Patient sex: F
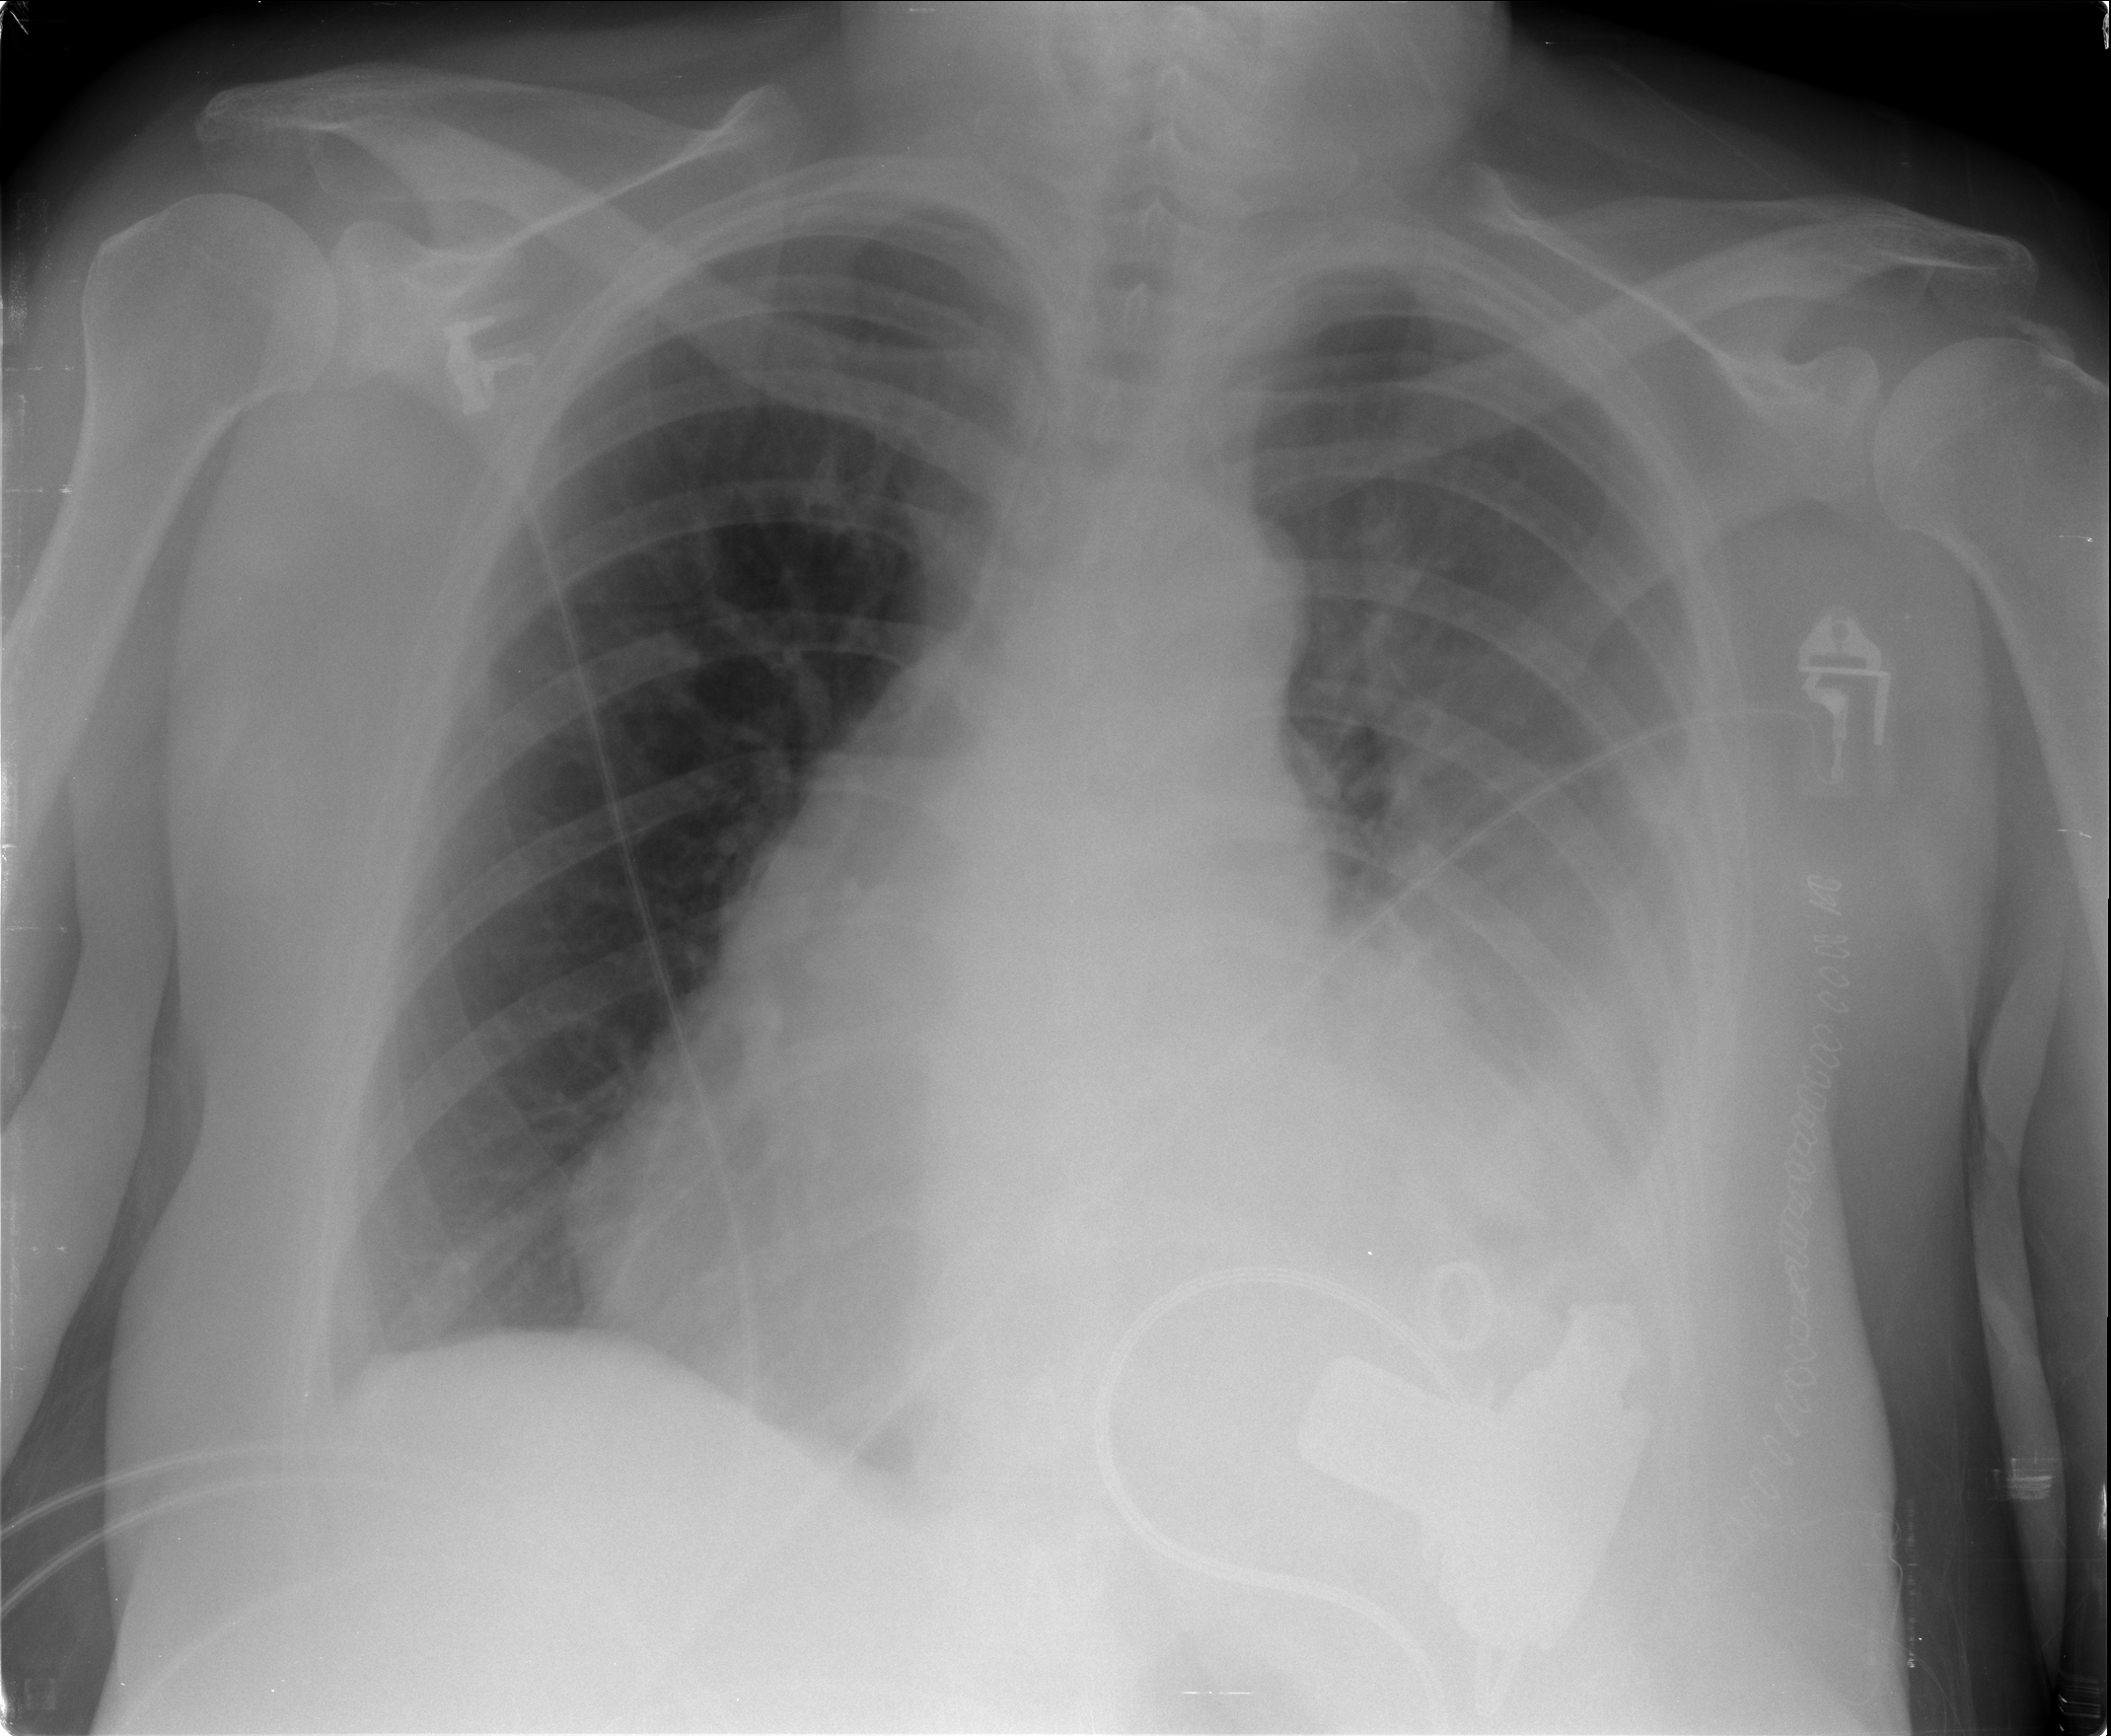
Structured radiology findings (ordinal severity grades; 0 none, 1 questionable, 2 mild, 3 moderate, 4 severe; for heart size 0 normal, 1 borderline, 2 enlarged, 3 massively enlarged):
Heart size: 2
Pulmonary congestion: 2
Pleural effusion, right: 0
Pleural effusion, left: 3
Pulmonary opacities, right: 0
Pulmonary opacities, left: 0
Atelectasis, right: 0
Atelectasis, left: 2